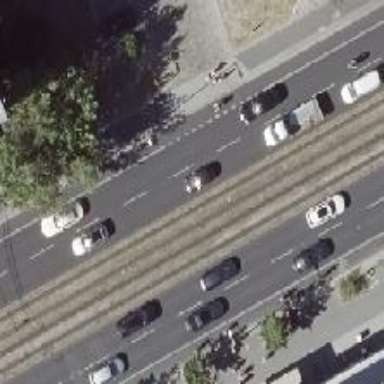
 indicating no stopping for parking on both sides."